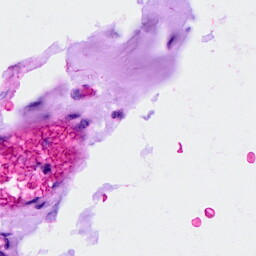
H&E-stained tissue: Ovarian